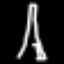
Label: The Eiffel Tower